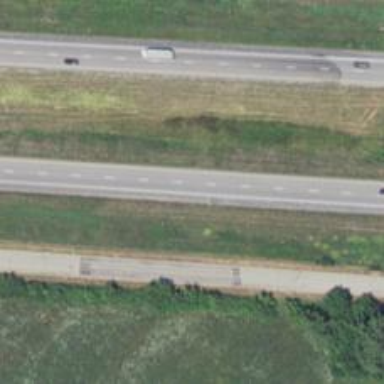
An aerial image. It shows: Asphalt motorway.